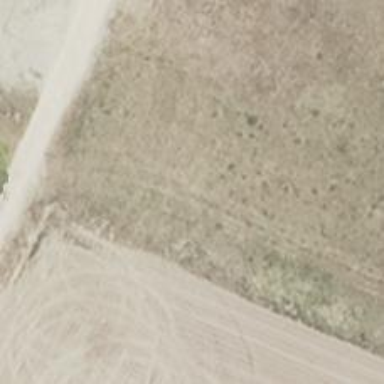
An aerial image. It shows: Grass track with grade 5 tracktype.